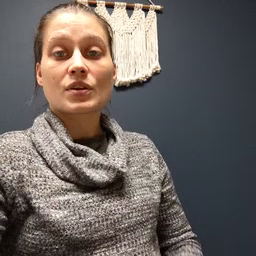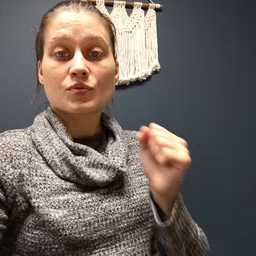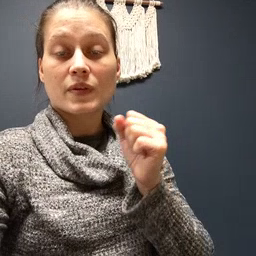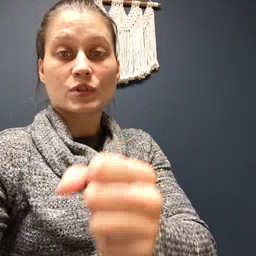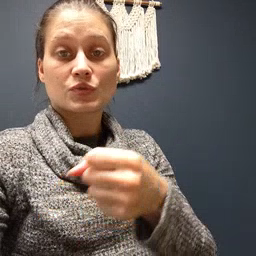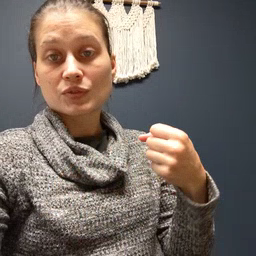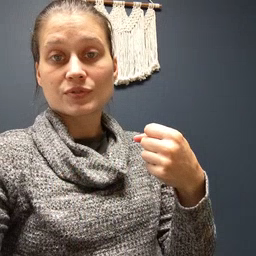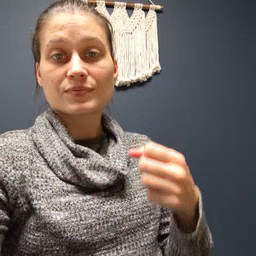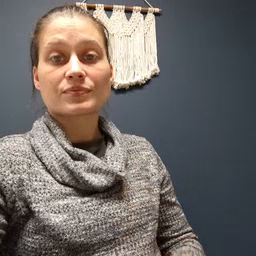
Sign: refrigerator